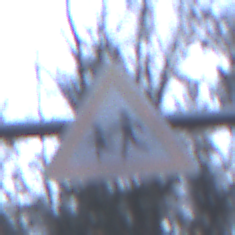
Verkehrszeichen: KinderRechts
Umgebung: Outdoor, Nature
Tageszeit: MorningAfternoon
Wetter: Overcast
Licht: Natural
Jahreszeit: Winter
Kontrast: LowContrast